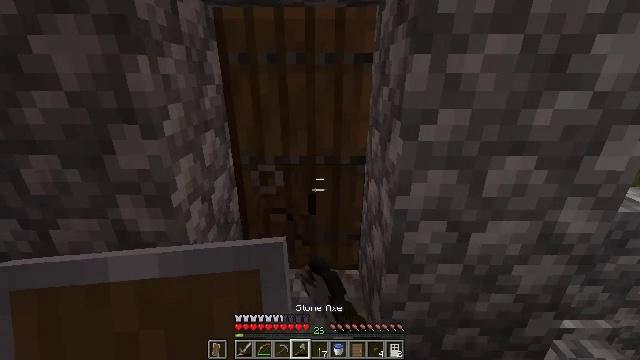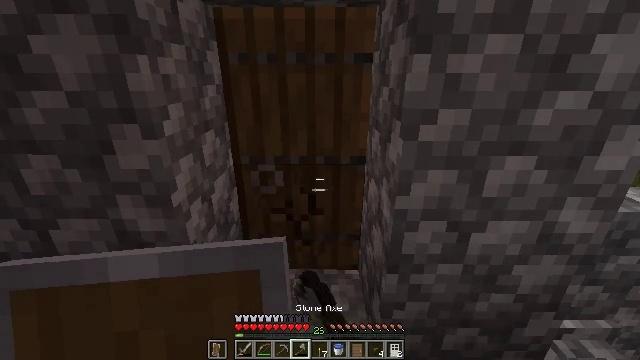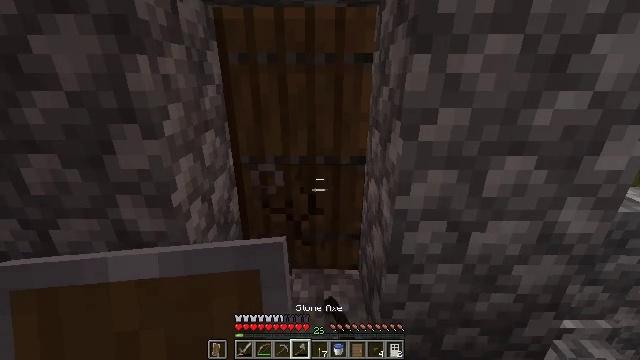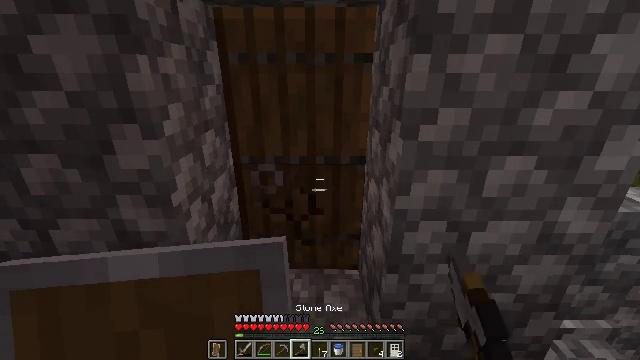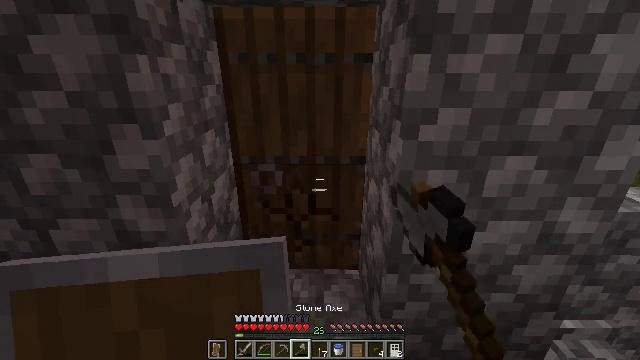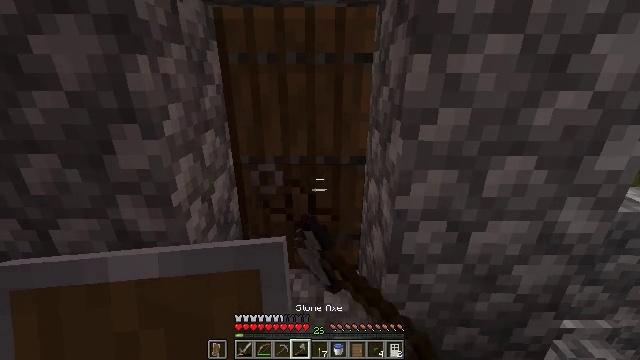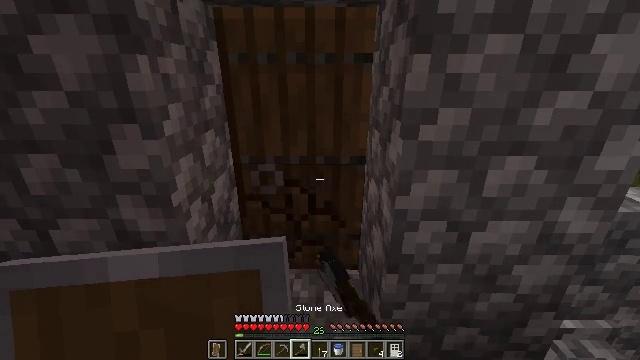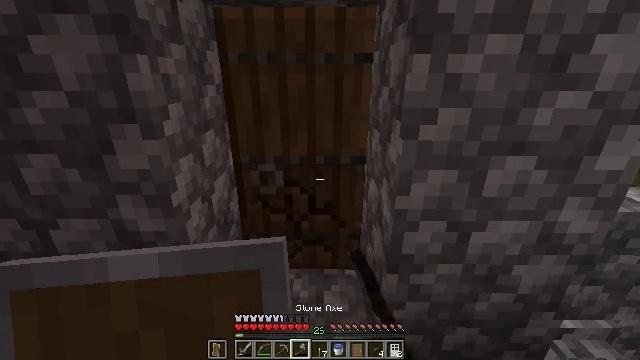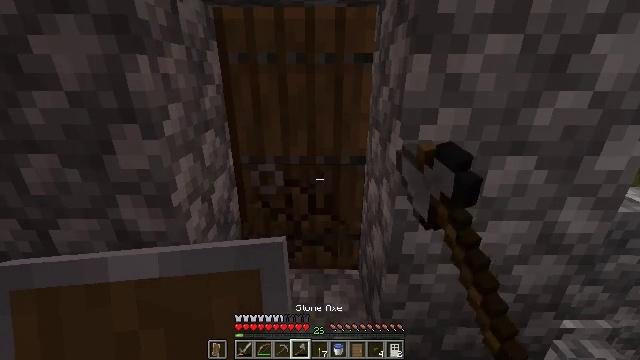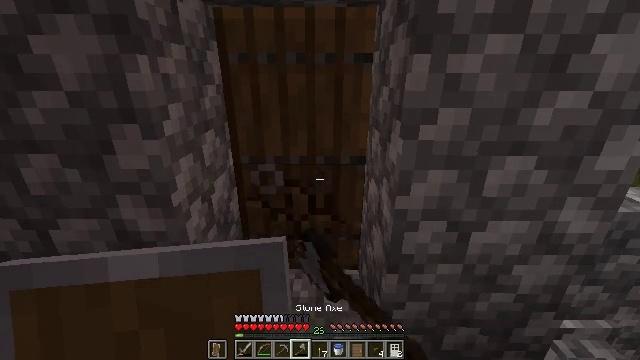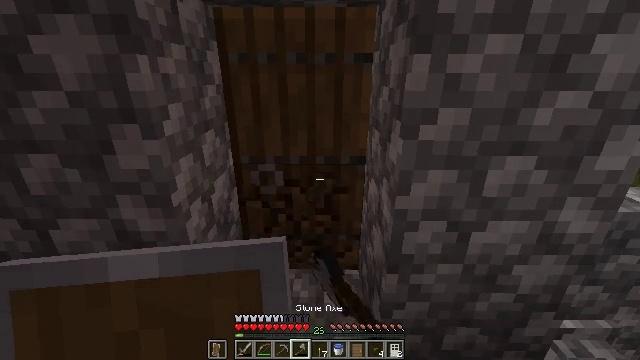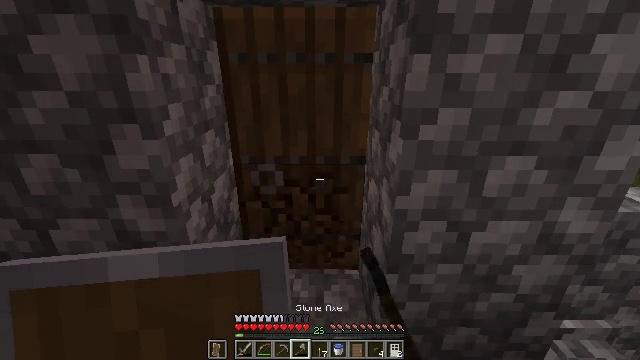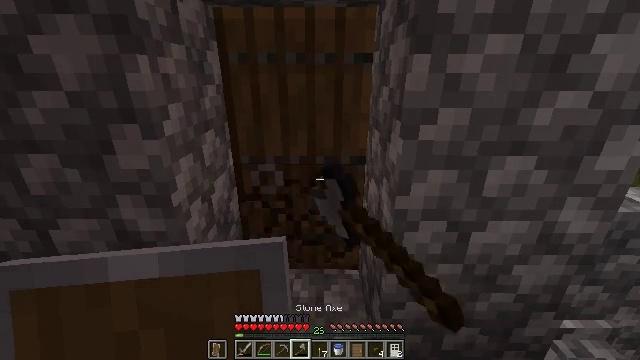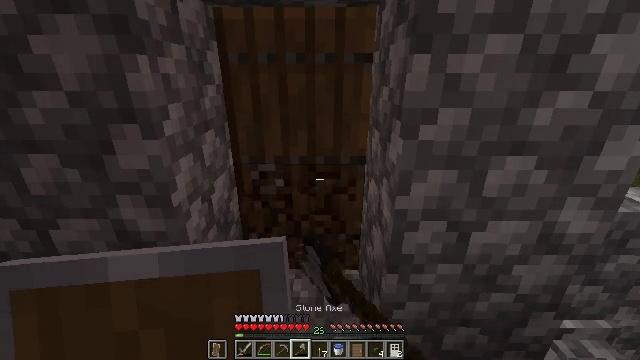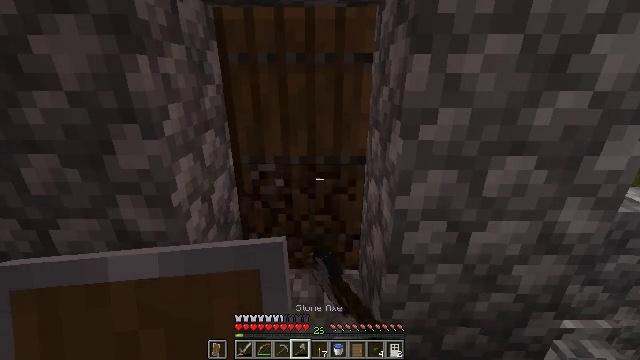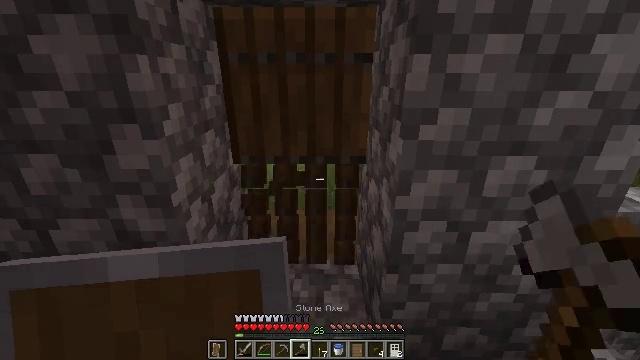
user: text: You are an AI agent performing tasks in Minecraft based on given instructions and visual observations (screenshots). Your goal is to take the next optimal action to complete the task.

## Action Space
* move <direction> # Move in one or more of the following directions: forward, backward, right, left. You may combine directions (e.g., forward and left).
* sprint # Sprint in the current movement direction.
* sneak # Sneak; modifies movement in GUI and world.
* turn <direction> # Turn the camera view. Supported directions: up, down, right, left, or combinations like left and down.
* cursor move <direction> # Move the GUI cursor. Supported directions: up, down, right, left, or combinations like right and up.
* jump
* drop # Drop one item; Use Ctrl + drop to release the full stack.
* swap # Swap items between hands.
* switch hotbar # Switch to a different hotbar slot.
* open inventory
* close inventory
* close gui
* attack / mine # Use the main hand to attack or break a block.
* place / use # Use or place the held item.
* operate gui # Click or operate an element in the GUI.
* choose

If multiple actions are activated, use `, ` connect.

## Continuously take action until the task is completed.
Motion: motion action
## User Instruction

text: Reclaim the spruce door from a structure.
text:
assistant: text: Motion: attack / mine
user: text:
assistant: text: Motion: attack / mine
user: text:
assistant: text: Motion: attack / mine
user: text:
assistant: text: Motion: attack / mine
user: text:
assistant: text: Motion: attack / mine
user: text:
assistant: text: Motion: attack / mine
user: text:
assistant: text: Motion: attack / mine
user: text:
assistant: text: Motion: attack / mine
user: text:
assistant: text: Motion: attack / mine
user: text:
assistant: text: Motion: attack / mine
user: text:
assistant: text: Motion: attack / mine
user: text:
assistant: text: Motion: attack / mine
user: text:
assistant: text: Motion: attack / mine
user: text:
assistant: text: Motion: attack / mine
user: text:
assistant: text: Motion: attack / mine
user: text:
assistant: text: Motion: attack / mine
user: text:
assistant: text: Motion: attack / mine
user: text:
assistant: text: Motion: attack / mine
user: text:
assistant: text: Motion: attack / mine
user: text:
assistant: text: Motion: attack / mine
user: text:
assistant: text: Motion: attack / mine